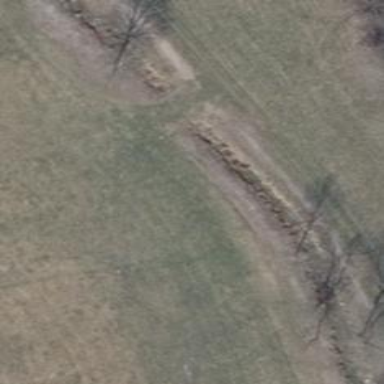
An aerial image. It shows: Path covered in grass.